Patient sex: M
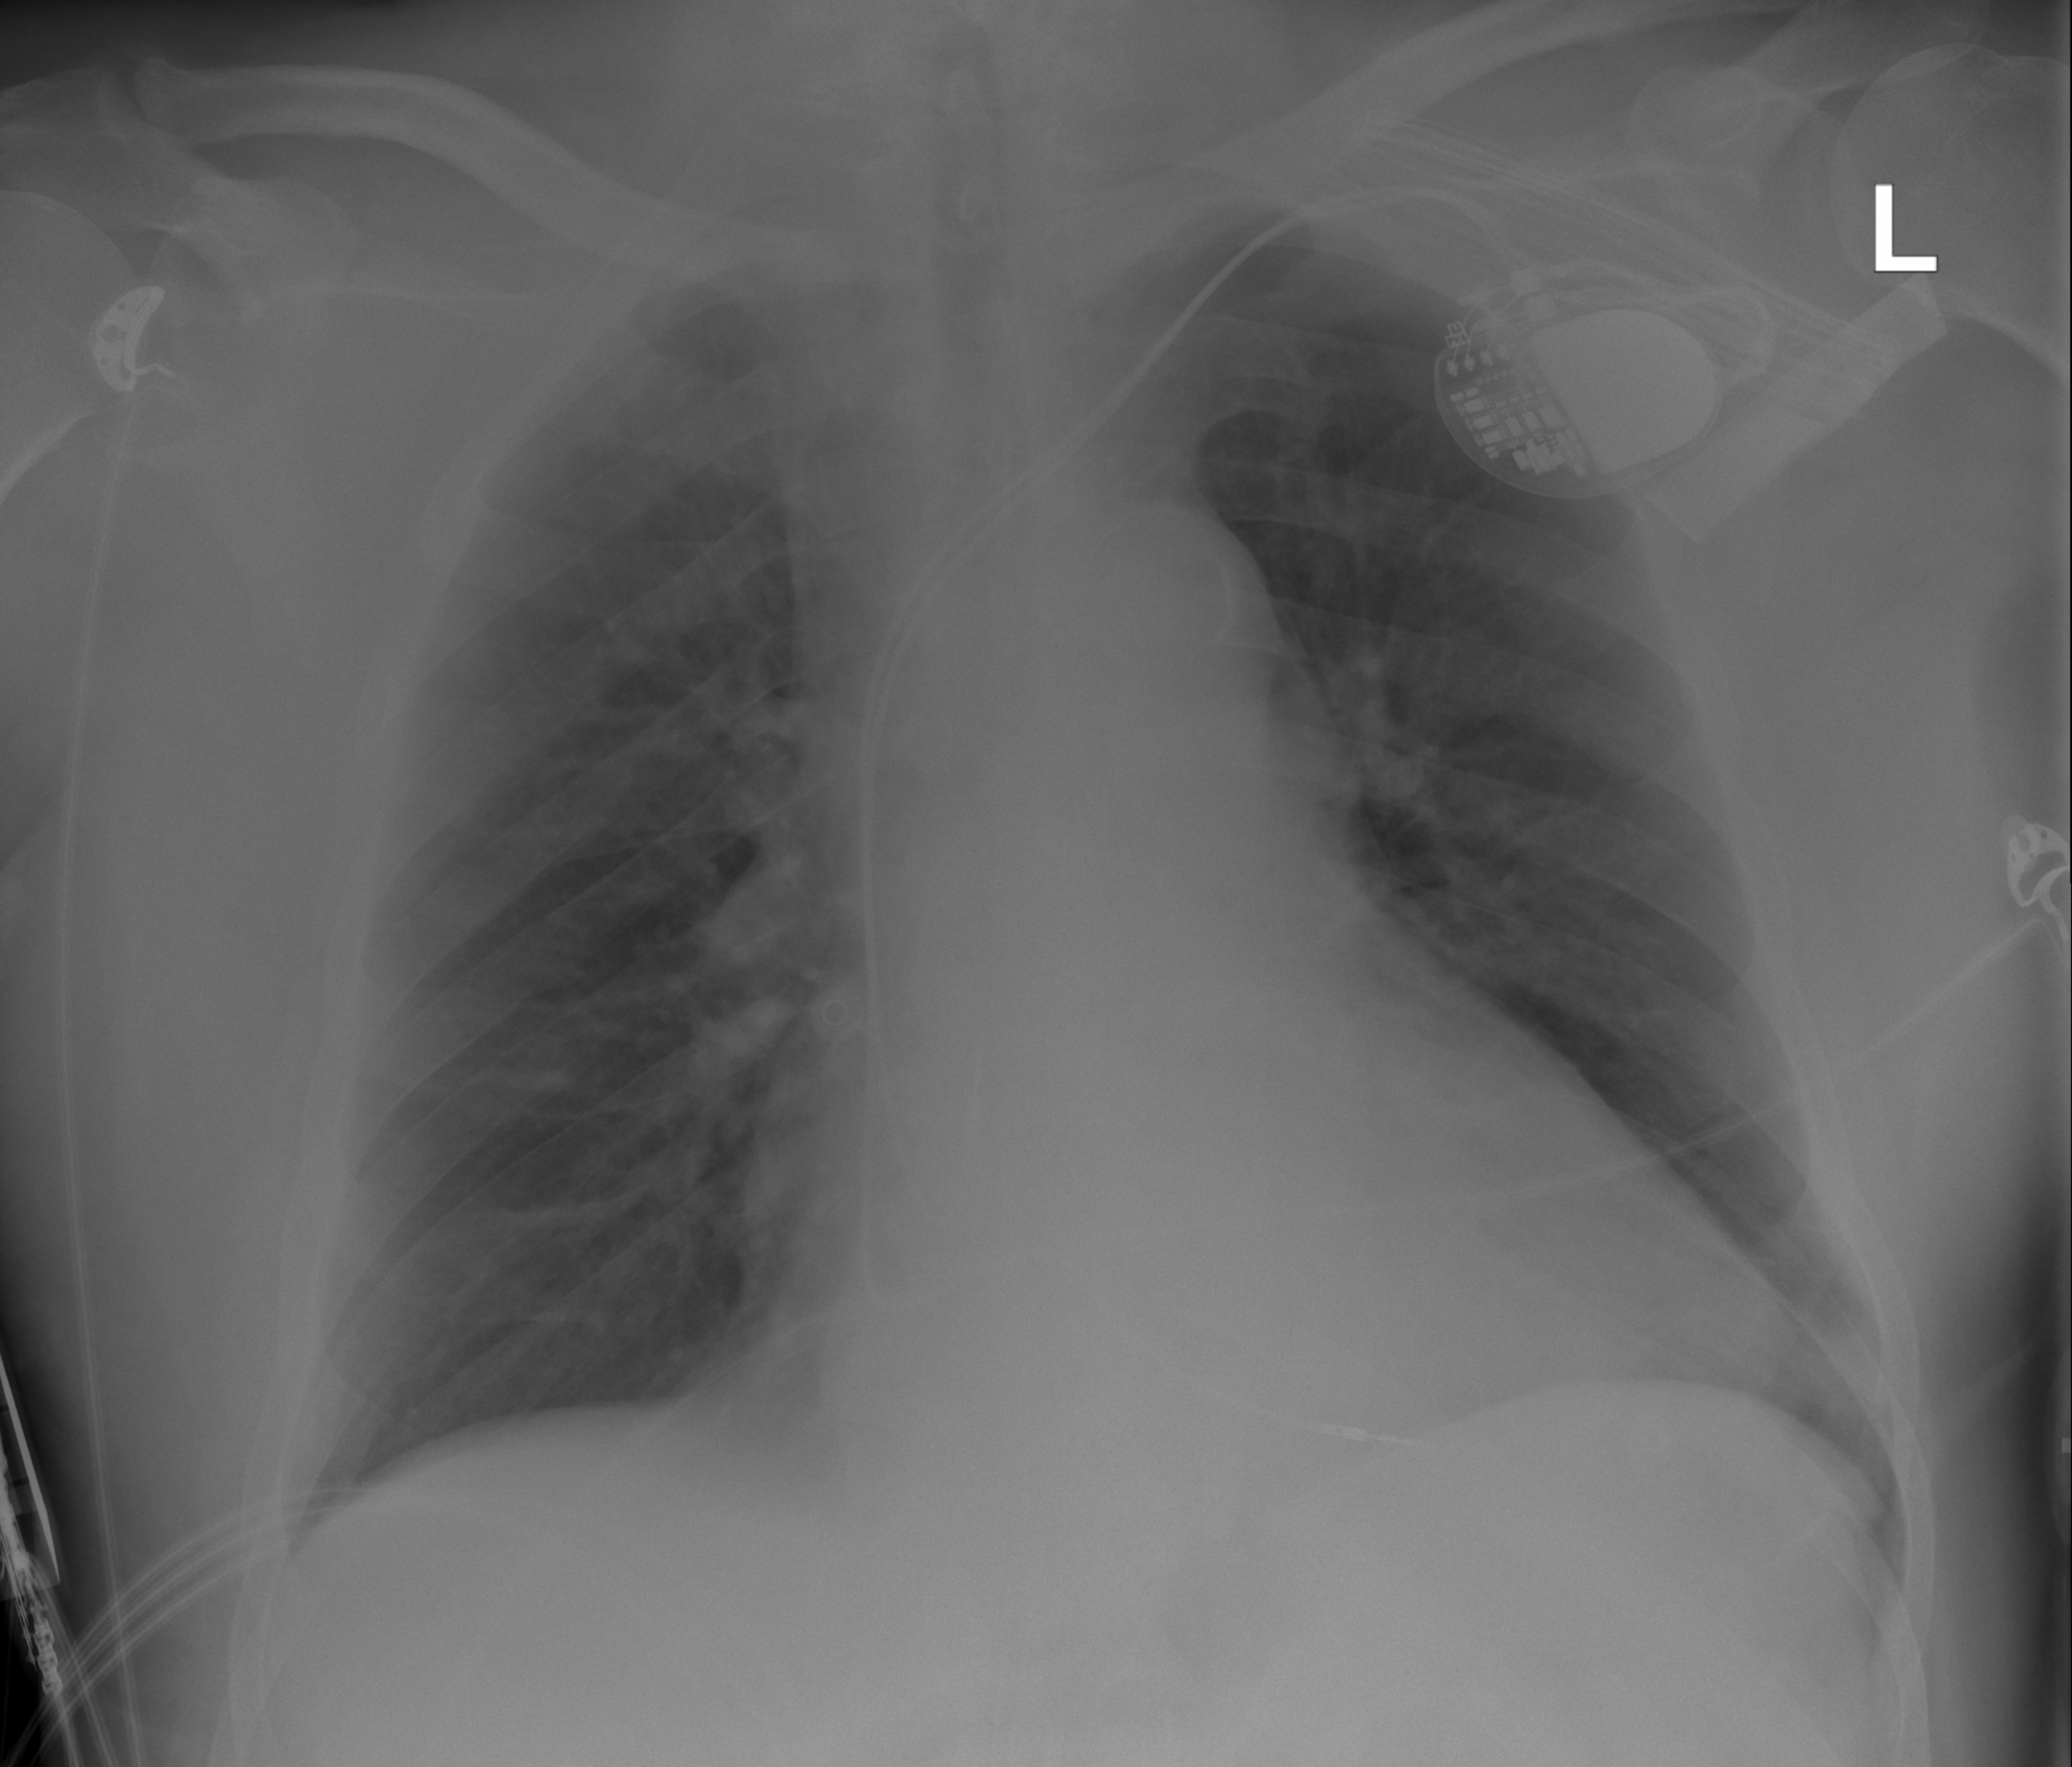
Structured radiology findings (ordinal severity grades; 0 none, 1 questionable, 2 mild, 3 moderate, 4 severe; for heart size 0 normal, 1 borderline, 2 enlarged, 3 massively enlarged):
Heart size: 0
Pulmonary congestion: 0
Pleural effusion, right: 0
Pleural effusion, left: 0
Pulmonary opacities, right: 0
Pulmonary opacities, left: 0
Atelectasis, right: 1
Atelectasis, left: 1